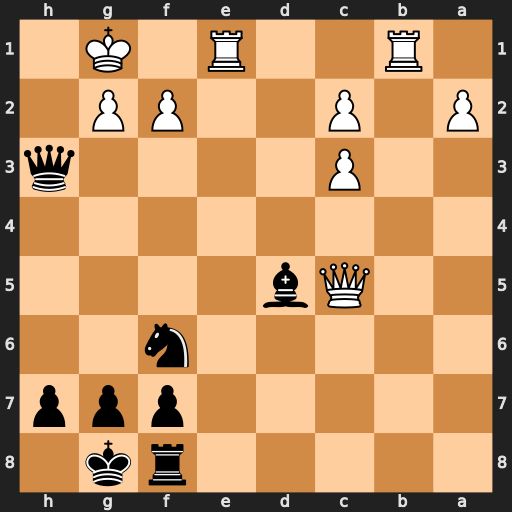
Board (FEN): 5rk1/5ppp/5n2/2Qb4/8/2P4q/P1P2PP1/1R2R1K1
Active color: b
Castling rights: -
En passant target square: -
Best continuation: Qxg2#